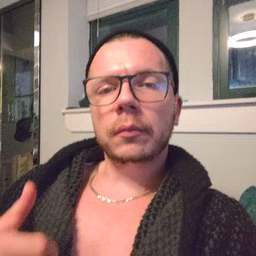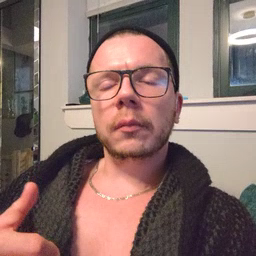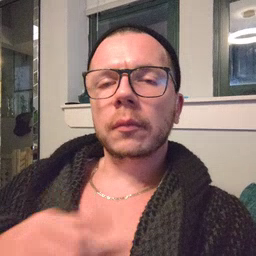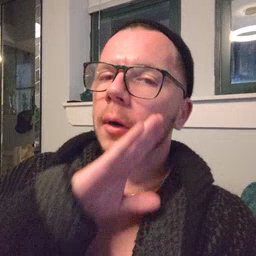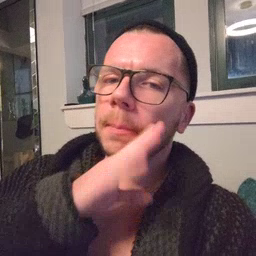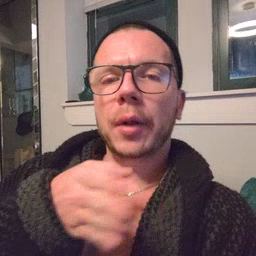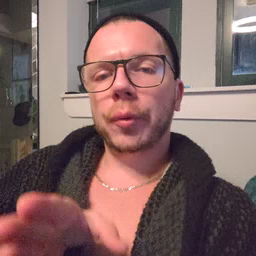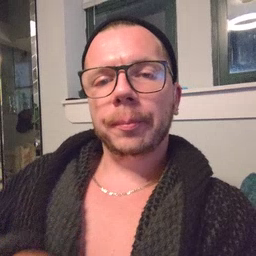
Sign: bedroom